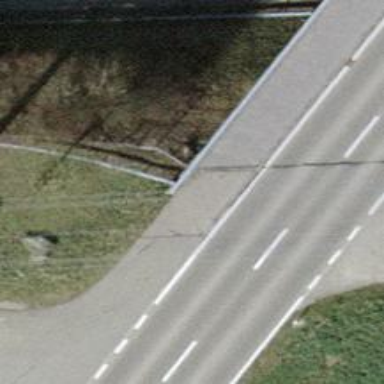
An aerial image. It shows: Asphalt cycleway.